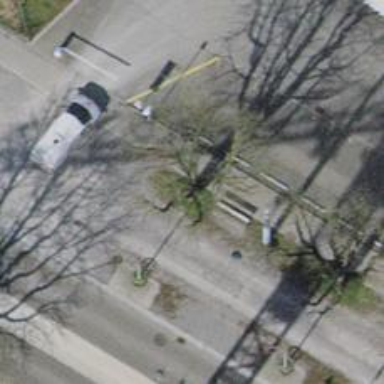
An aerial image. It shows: Avenue lined with trees.